Interaction volume radius: 10 \u00c5
Interaction volume height: 20 \u00c5
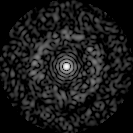
Disorder parameter: 0.8403